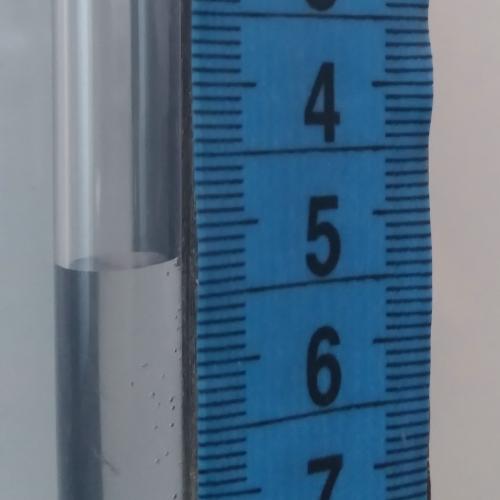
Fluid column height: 5.2 cm